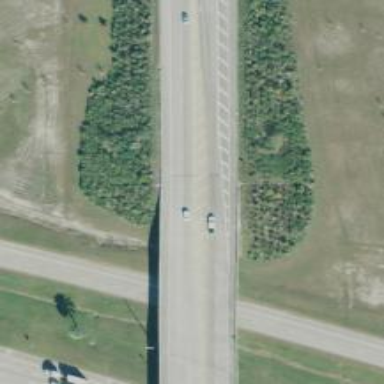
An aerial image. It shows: Secondary road crossing bridge.